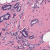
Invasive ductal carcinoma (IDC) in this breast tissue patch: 1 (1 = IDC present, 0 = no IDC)